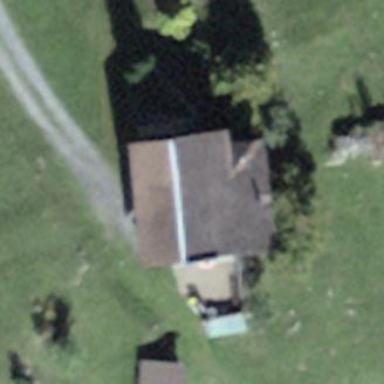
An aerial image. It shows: Barn.